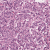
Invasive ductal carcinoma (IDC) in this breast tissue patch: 1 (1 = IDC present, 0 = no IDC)